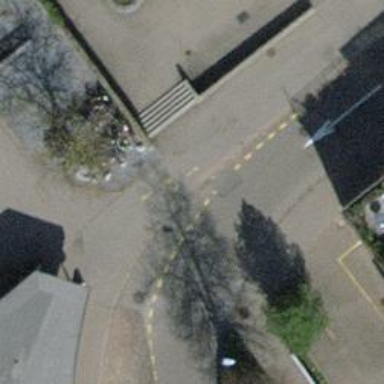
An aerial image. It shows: Steps made of paving stones.